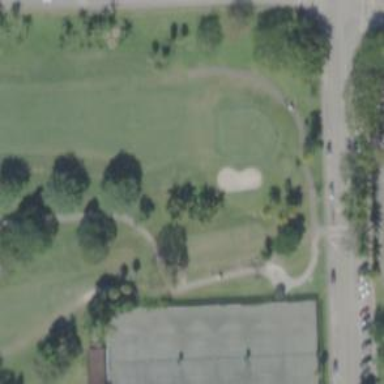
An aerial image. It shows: Golf tee.